Question: I would like to change the line size with a continuous variable. Now I used the geom_line with aesthetics size. For example:
'''
x <- 1:100
y <- x * x
z <- abs(cos(x * pi / (max(x))))
df <- data.frame(x = x, y = y, z = z)
library(ggplot2)
ggplot(df, aes(x, y, size = z)) + geom_line()
'''
But there are some spaces among segments (see figure below. Please zoom in to see the spaces). it seems ggplot2 uses rectangles to plot each segment.

I have increased the point number, but spaces till exist for bigger curvature.
My question is how to remove these spaces. I really appreciate it for any suggestions.
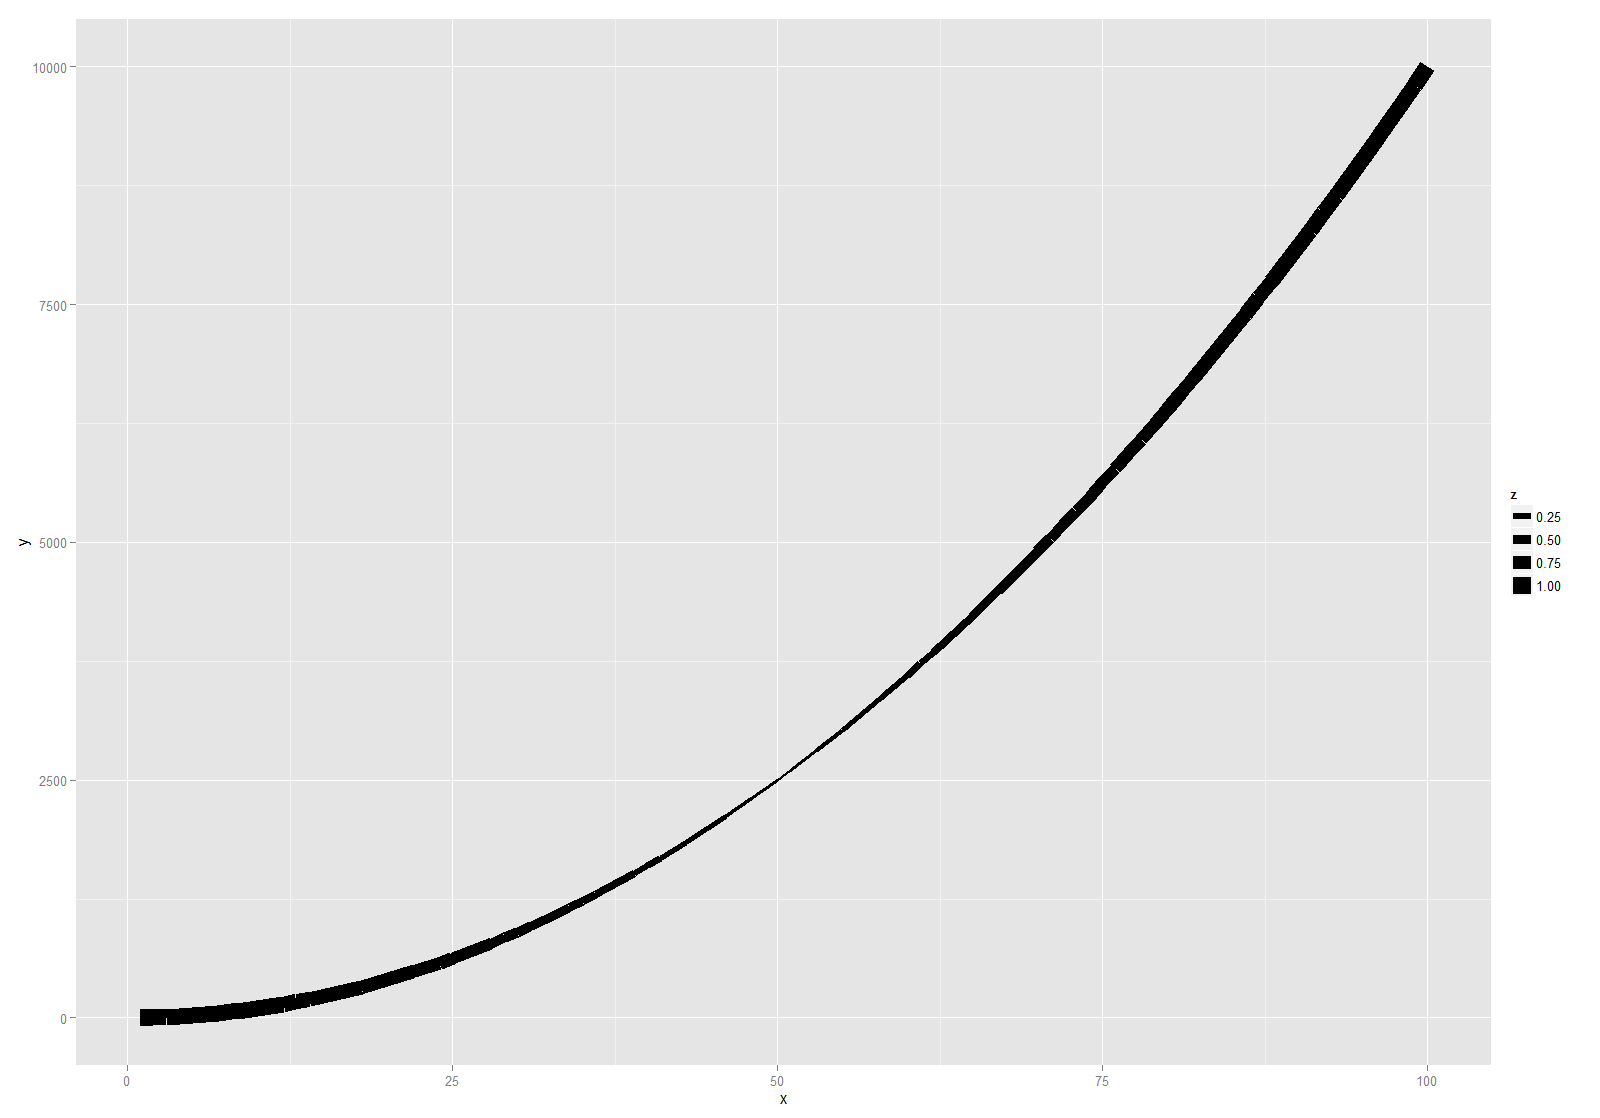
Answer: Adjust the multiplier to your preference:
'''
mult <- 200
ggplot(df, aes(x, y)) + geom_line() + geom_ribbon(aes(ymin=y-mult*z, ymax=y+mult*z))
'''